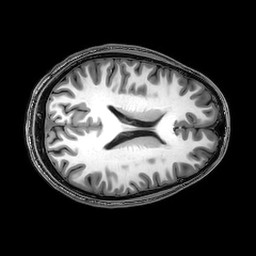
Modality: T1w
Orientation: axial
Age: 25
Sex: male
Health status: healthy
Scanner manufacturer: philips
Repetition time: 0.008291 s
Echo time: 0.00381 s